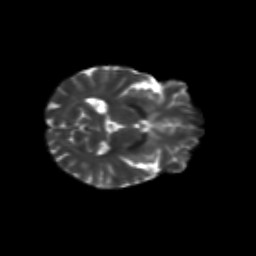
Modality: T2w
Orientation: axial
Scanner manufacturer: siemens
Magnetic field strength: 3 T
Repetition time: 9.2 s
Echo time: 0.084 s